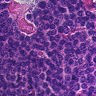
Metastatic tissue present: no